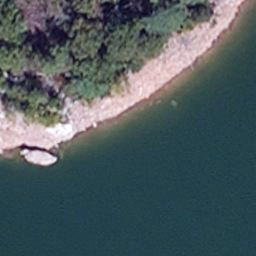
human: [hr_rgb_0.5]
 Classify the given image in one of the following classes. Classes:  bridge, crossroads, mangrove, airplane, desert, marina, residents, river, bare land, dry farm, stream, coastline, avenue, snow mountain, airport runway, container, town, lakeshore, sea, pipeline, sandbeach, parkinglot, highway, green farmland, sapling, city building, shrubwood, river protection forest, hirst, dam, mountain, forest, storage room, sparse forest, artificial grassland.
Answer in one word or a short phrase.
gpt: lakeshore